С помощью сверхпроводящих гравиметров можно измерять микроскопические отклонения ускорения свободного падения от своего среднего значения. Измеряя распределение этих отклонений с высокой точностью в течение длительного времени, можно получать не только сведения о внутренней структуре Земли (например, о движениях мантии, распределении массы, приливах Земли, распределении грунтовых вод и минералов), но и сведения о внешних процессах (например, об океанических приливах или изменении климата). Сверхпроводящие гравиметры имеют высокую чувствительность (до $10^{-9}$ от ускорения свободного падения на земной поверхности) и очень стабильны, потому широко используются в науке при изучении планеты. С увеличением числа сверхпроводящих гравиметров, созданием наблюдательной сети и совместным использованием данных возникают новые возможности для развития науки о Земле и проведения более точных опытов по проверке закона всемирного тяготения. В этой задаче будут рассмотрены принципы работы сверхпроводящего гравиметра и изменения ускорения свободного падения под действием грунтовых вод.
Землю можно считать однородным шаром радиуса $6370~\text{км}$, ускорение свободного падения на поверхности которого равно $g_0=9.80~\frac{\text{м}}{\text{с}^2}$ (эффектами вращения Земли пренебрегите). Предположим, что под землёй на глубине $15~\text{км}$ образовалось шарообразное озеро $20~\text{км}$ в диаметре, заполненное водой. Найдите, на какую величину $\Delta g$ изменится ускорение свободного падения на поверхности земли непосредственно над озером. Универсальная гравитационная постоянная равна $G=6.67\cdot10^{-11}~\frac{\text{Н}\cdot\text{м}^2}{\text{кг}^2}$, плотность воды $\rho_{\text{в.}}=1.0\cdot10^3~\frac{\text{кг}}{\text{м}^3}$.  Основной частью сверхпроводящего гравиметра является сверхпроводящая сферическая оболочка, сделанная из ниобия $\text{Nb}$, подвешенная в магнитном поле. Для удобства дальнейших вычислений считайте её тонким сверхпроводящим кольцом, как показано на рисунке (a). Магнитное поле создаётся двумя тонкими коаксиальными сверхпроводящими неподвижными катушками, подобными катушкам Гельмгольца, с количествами витков $\alpha N$ и $N$. Перед началом работы гравиметра ток в кольце и катушках нулевой. Кольцо находится в плоскости нижней катушки ($z=0$) и соосно последней. В начале работы к катушкам прикладывается напряжение, позволяющее медленно увеличивать ток в катушках до величины $i_0$, при котором сверхпроводящее кольцо поднимется и будет находиться в плоскости верхней катушки ($z=R$). Температура катушек и кольца поддерживается равной $4.2~\text{К}$, поэтому они имеют нулевое сопротивление. После того, как кольцо приходит в равновесие, напряжение отключают, после чего ток в катушках и создаваемое им магнитное поле могут оставаться постоянными в течение долгого времени. Известно, что масса сверхпроводящего кольца $m$, его диаметр $D$ ($D \ll 2R$), а его индуктивность $L$. Вблизи плоскости верхней катушки, аксиальная и радиальная компоненты магнитного поля, создаваемого катушками, могут быть выражены как:$$B_z=B_0 \left[ 1 - \beta \left( z - R \right) \right]\\B_r=\frac{1}{2}\beta B_0r,$$где $B_0$ – магнитное поле в центре верхней катушки, $\beta$ — т.н. радиальный коэффициент, а $r$ — расстояние о центральной оси.
Найдите коэффициенты $B_0$ и $\beta$.
Найдите ток $I_0$, индуцированный в кольце в положении равновесия $z=R$.
Найдите ускорение свободного падения $g$ в месте расположения гравиметра. $\textit{Примечание}$: катушки Гельмгольца представляют собой две одинаковые коаксиальные катушки, расстояние между которыми равно их радиусу, и используются для создания областей однородного магнитного поля.   Чтобы точно измерить малые изменения ускорения свободного падения, в гравиметре используется метод балансировки моста на основе переменного тока. Чтобы понять принцип его работы и произвести расчёты, сверхпроводящее кольцо можно считать тонкой плоской пластинкой с площадью поверхности $A$, помещённой между двумя алюминиевыми пластинами такого же размера и формы, закреплённых соответственно в $z=R+\frac{d}{2}$ и $z=R-\frac{d}{2}$, образующими таким образом два конденсатора, обозначенных $C_1$ и $C_2$ соответственно, как показано на рисунке (b). Они соединены в мост с двумя парами идентичных катушки $L_0$ и конденсатора $C_0$. Мост подключен к источнику переменного тока (его частота много больше характерных обратных времён изменения гравитационного поля), как показано на рисунке (c). Предположим, что в некоторый момент времени ускорение свободного падения в окрестности гравиметра равно $g$, сверхпроводящее кольцо находится в положении равновесия $z=R$, мост сбалансирован, а к $C_1$ и $C_2$ приложено одинаковое постоянное напряжение $V_C$. Когда ускорение свободного падения изменится на величину $\Delta g$, мост больше не будет сбалансирован. Однако, когда постоянное напряжение на $C_1$ увеличивают на $\Delta V$, а на $C_2$ — уменьшают $\Delta V$, мост балансируется снова.
Пренебрегая краевыми эффектами, найдите соотношение между $\Delta g$ и~$\Delta V$.
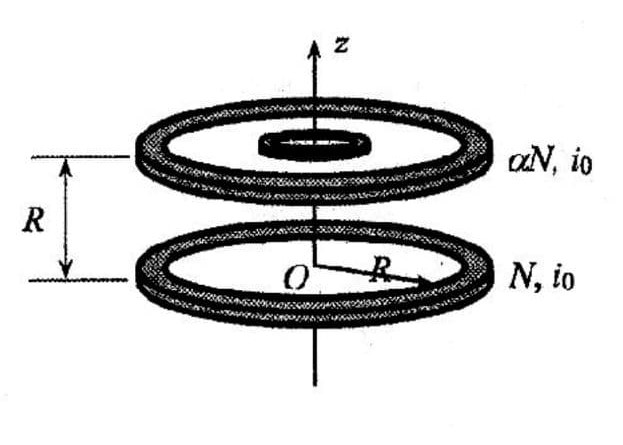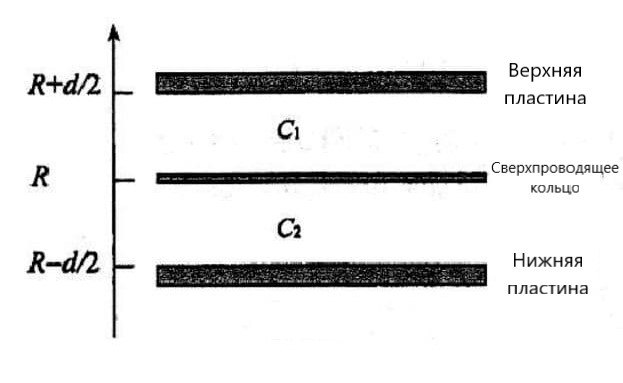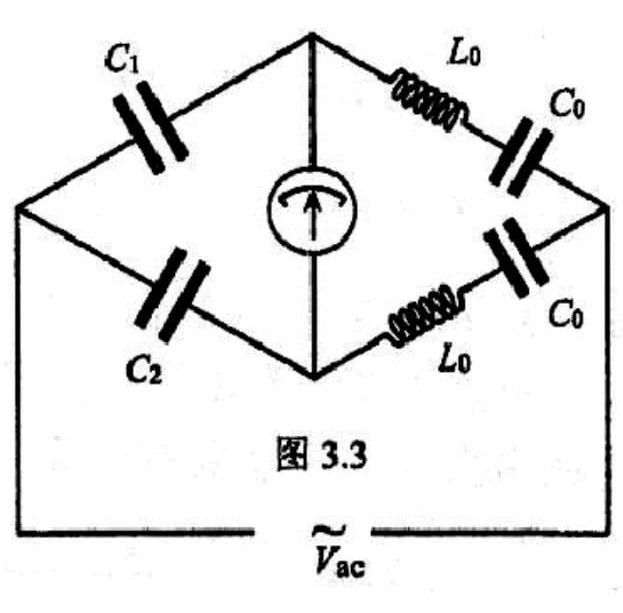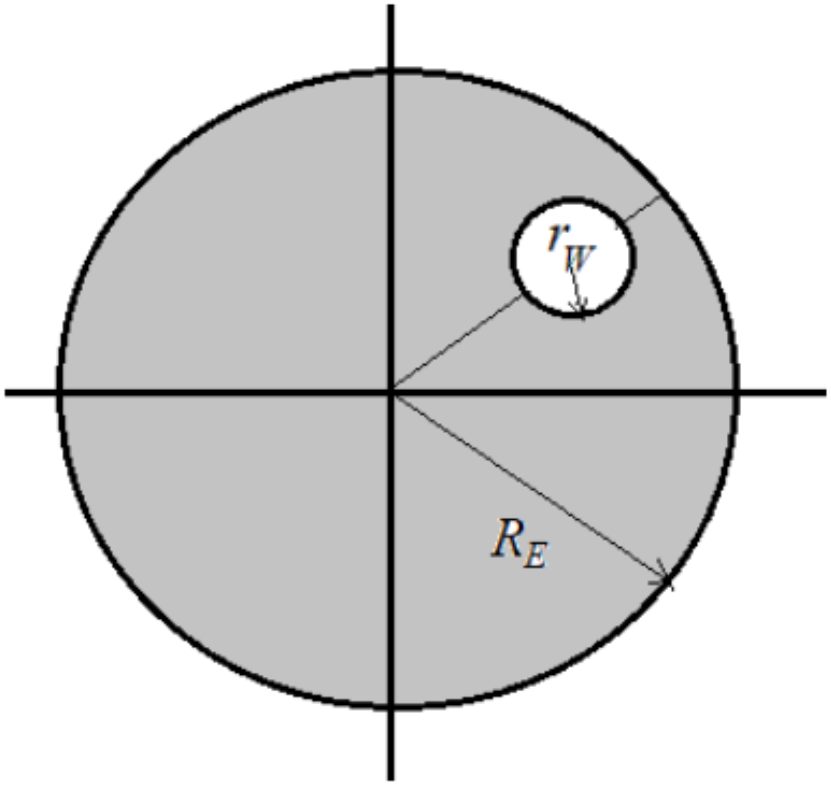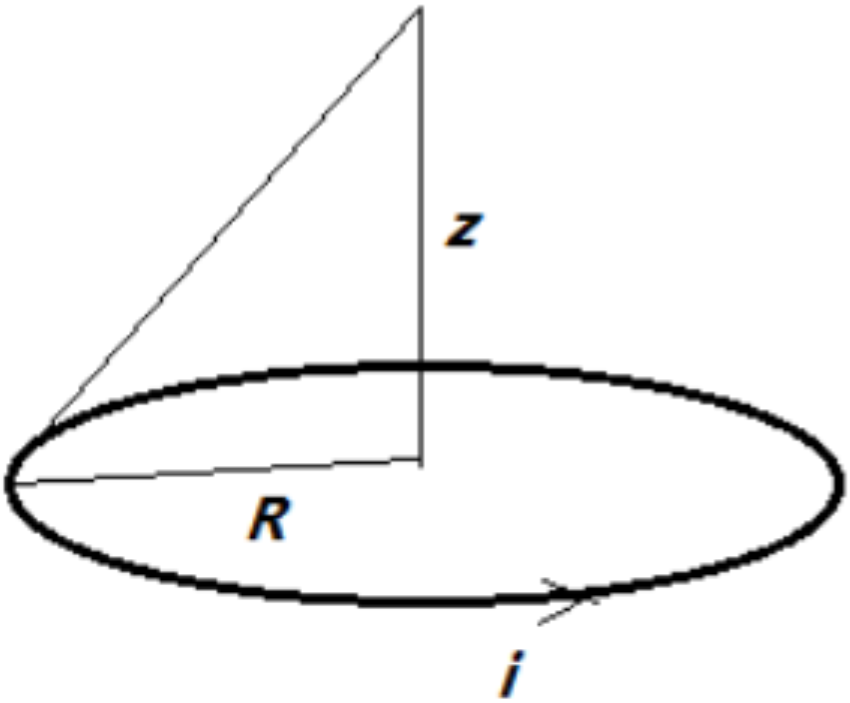
Землю можно считать однородным шаром радиуса $6370~\text{км}$, ускорение свободного падения на поверхности которого равно $g_0=9.80~\frac{\text{м}}{\text{с}^2}$ (эффектами вращения Земли пренебрегите). Предположим, что под землёй на глубине $15~\text{км}$ образовалось шарообразное озеро $20~\text{км}$ в диаметре, заполненное водой. Найдите, на какую величину $\Delta g$ изменится ускорение свободного падения на поверхности земли непосредственно над озером. Универсальная гравитационная постоянная равна $G=6.67\cdot10^{-11}~\frac{\text{Н}\cdot\text{м}^2}{\text{кг}^2}$, плотность воды $\rho_{\text{в.}}=1.0\cdot10^3~\frac{\text{кг}}{\text{м}^3}$.
Решение: \[\implies\Delta g=\cfrac{4\pi Gr_w^3}{3d^2}[\rho_0-\rho_w]=5.60\cdot10^{-3}~м/с^2=5.71\cdot10^{-4} g_0\]
Ответ: $$\Delta g = 5.60\cdot10^{-3}~\frac{\text{м}}{\text{с}^2}=5.71\cdot10^{-4}g_0.$$

Найдите коэффициенты $B_0$ и $\beta$.
Решение: \[=\cfrac{\mu_0Ni_0}{2R}\left(\alpha+\cfrac1{2\sqrt2}\right)\left[1-\cfrac{3}{2R(1+2\sqrt2\alpha)}(z-R)\right]=B_0[1-\beta(z-R)]\implies\]
Ответ: $$B_0=\frac{\mu_0Ni_0}{2R}\left[ \alpha + \frac{1}{2\sqrt2} \right],\ \beta=\frac{3}{2R\left( 2\sqrt2\alpha+1 \right)}.$$

Найдите ток $I_0$, индуцированный в кольце в положении равновесия $z=R$.
Решение: Поскольку сопротивление сверхпроводящего кольца равно нулю, магнитный поток через него будет оставаться постоянным, а ток в кольце будет подстраиваться, чтобы уравновесить изменение внешнего поля. Таким образом, если в кольце течёт ток $I_0$, можно записать:\[\Phi=B_z\big|_{z=R}\cfrac{\pi D^2}4+LI_0=\operatorname{const}\]Учитывая начальные условия $t=0$, $z=0$, $I=0$, $\Phi=0$,\[LI_0=-\pi B_0D^2/4\implies I_0=-\cfrac1{4L}\pi D^2B_0\implies\]
Ответ: $$I_0=-\frac{\mu_0Ni_0\pi D^2}{8RL}\left[ \alpha + \frac{1}{2\sqrt2} \right].$$

Найдите ускорение свободного падения $g$ в месте расположения гравиметра.
Решение: В положении равновесия сила Ампера должна в точности равняться по величине силе тяжести, действующей на кольцо:$mg=|I_0|B_r\pi D\implies$\[\implies g=\cfrac{\cfrac1{4L}\pi D^2B_0\cdot\cfrac12 B_0\cdot\beta\cfrac D2\cdot \pi D}m=\cfrac{\beta\pi^2D^4B_0^2}{16Lm}=\cfrac{\cfrac{3}{2 R(2 \sqrt{2} \alpha+1)} \pi^2 D^4 \cfrac{\mu_0^2 N^2 i_0^2}{4 R^2}\left(\alpha+\cfrac{1}{2 \sqrt{2}}\right)^2}{16 L m} \implies\] Таким образом, зная параметры кольца и катушек, можно измерять ускорение свободного падения $g$ по равновесному току $i_0$ в кольце
Ответ: $$g=\frac{3\pi^2D^4\mu_0^2N^2i_0^2}{1024LmR^3}\left( 2\sqrt2\alpha + 1 \right).$$  Таким образом, зная параметры кольца и катушек, можно измерять ускорение свободного падения $g$ по равновесному току $i_0$ в кольце

Пренебрегая краевыми эффектами, найдите соотношение между $\Delta g$ и~$\Delta V$.
Решение: Изначально сверхпроводящее кольцо находится в плоскости верхней катушки $z=R$, и силы, действующие на неё со стороны конденсаторов, уравновешивают друг друга. Действительно, если расстояние между пластинами равно $d$, а расстояние между нижней пластиной и кольцом — $x$, то дополнительная сила на кольцо равна:\[F=\cfrac12\varepsilon_0AV_C^2\left[\cfrac1{(d-x)^2}-\cfrac1{x^2}\right]\]Равновесие достигается при $x=d/2$, когда $F=0$.Теперь, если ускорение свободного падения изменилось на $\Delta g$, постоянное напряжение на верхней пластине увеличилось на $\Delta V$, а на нижней — уменьшилось на $\Delta V$, то результирующая сила окажется равна:\[F=\cfrac12\varepsilon_0A\left[\cfrac{(V_C+\Delta V)^2}{(d-x)^2}-\cfrac{(V_C-\Delta V)^2}{x^2}\right]\]Поскольку для балансировки моста нужно $C_1=C_2$, кольцо должно остаться в равновесии в положении $x=d/2$, где результирующая сила, действующая на него со стороны пластин, будет равна:\[F\approx\cfrac12\cfrac{\varepsilon_0A}{d^2/4}4V_C\Delta V=\cfrac{8\varepsilon_0A}{d^2}V_C\Delta V\]С другой стороны, эта сила должна быть равна $F=m\Delta g$, чтобы скомпенсировать изменение силы тяжести. Отсюда получаем соотношение между $\Delta g$ и $\Delta V$:
Ответ: $$\Delta g = \frac{8\varepsilon_0A}{md^2}V_C\Delta V.$$
Темы:
T, Электромагнетизм, Магнитное поле, Китайские